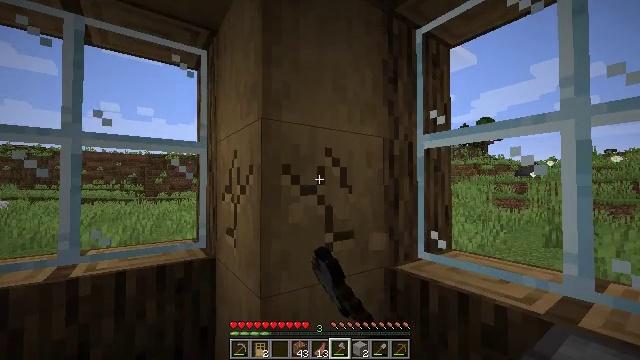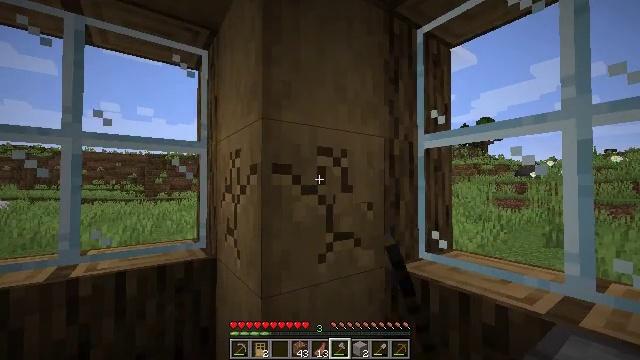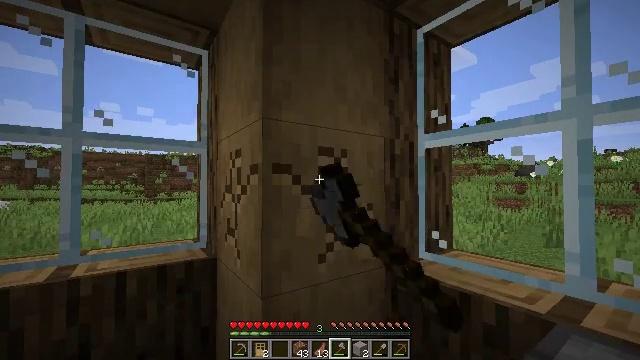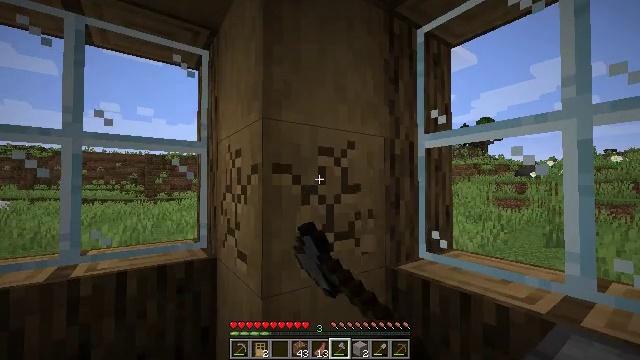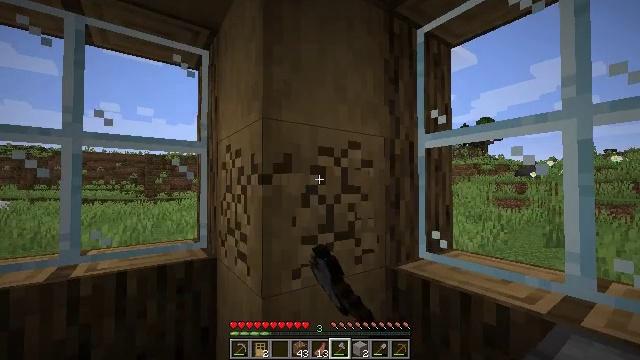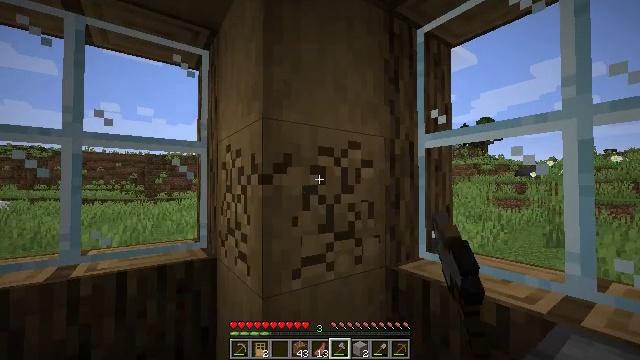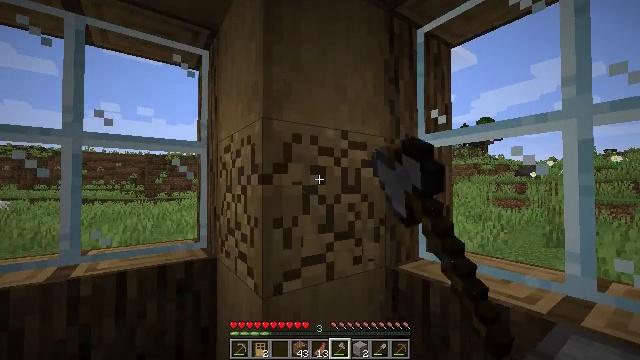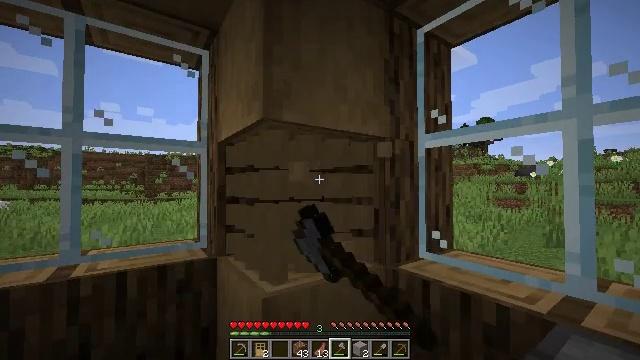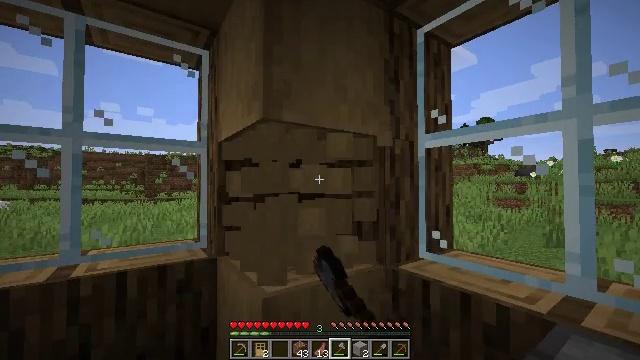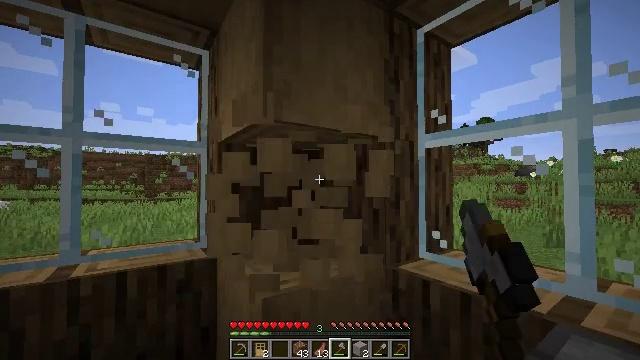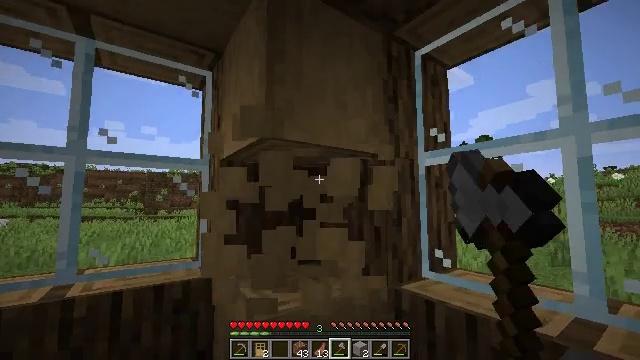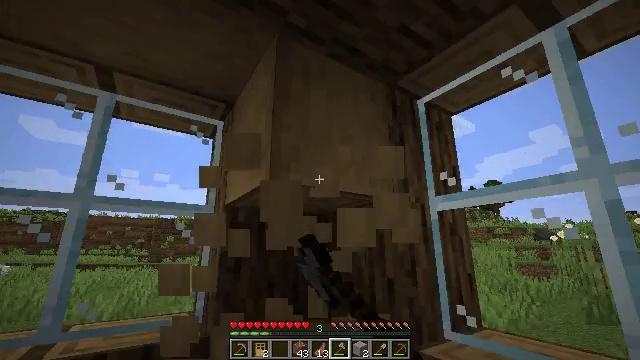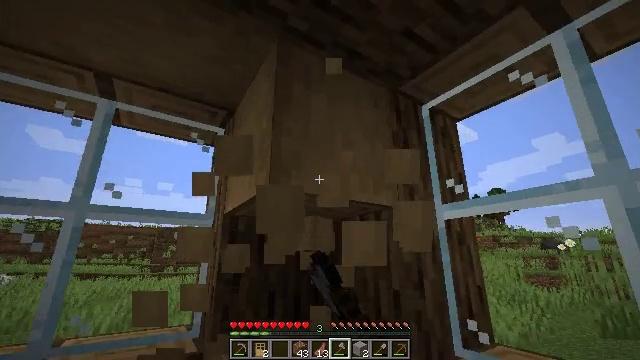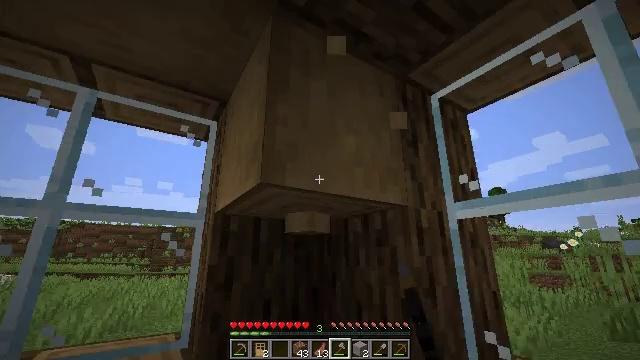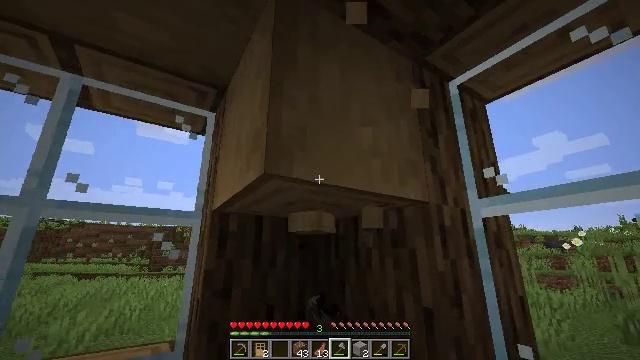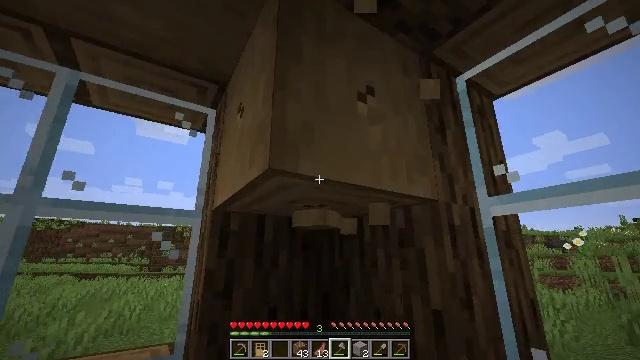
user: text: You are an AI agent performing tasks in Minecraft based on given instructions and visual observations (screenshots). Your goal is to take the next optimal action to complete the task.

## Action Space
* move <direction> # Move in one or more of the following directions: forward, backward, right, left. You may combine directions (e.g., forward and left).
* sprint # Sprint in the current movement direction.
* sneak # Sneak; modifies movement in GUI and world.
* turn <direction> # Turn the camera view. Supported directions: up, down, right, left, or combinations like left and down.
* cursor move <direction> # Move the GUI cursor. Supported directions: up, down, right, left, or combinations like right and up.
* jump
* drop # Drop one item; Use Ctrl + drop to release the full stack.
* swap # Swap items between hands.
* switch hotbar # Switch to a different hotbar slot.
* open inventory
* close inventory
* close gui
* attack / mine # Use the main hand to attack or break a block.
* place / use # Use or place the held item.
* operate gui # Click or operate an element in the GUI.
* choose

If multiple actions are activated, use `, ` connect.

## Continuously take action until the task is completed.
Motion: motion action
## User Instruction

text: Chop down the stripped oak log.
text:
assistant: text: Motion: attack / mine
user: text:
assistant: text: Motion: attack / mine
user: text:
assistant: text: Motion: attack / mine
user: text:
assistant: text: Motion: attack / mine
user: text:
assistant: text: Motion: attack / mine
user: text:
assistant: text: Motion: attack / mine
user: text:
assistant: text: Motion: attack / mine
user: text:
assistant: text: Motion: attack / mine
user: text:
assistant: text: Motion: attack / mine
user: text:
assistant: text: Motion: turn up, attack / mine
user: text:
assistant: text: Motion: move forward, turn left and up, attack / mine
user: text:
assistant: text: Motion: move forward, turn up, attack / mine
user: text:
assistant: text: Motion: move forward, attack / mine
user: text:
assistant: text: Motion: move forward, attack / mine
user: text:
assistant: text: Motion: attack / mine
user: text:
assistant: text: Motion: attack / mine
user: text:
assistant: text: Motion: turn right and up, attack / mine
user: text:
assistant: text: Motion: turn right and up, attack / mine
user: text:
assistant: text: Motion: attack / mine
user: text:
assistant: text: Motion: attack / mine
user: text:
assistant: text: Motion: attack / mine
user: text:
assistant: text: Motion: attack / mine
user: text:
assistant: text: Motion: attack / mine
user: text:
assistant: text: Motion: attack / mine
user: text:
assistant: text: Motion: attack / mine
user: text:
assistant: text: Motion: attack / mine
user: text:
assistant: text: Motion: attack / mine
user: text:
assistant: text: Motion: attack / mine
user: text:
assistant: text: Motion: attack / mine
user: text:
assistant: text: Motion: attack / mine